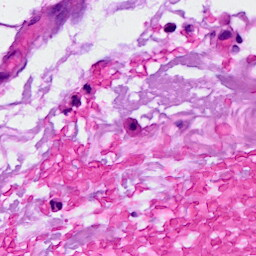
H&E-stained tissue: Breast